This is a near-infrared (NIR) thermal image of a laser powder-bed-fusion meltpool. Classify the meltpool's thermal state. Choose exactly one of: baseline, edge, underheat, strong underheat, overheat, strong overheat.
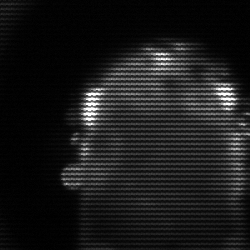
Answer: baseline